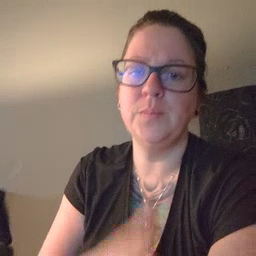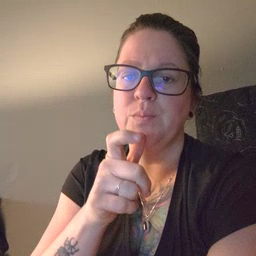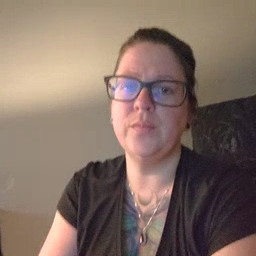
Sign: who